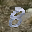
Label: 8